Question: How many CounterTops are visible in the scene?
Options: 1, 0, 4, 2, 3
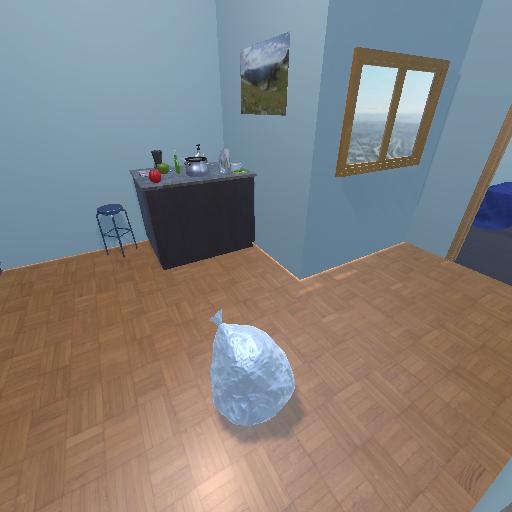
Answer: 1